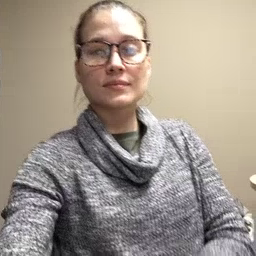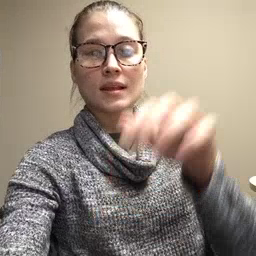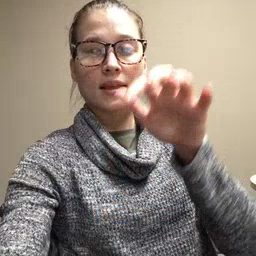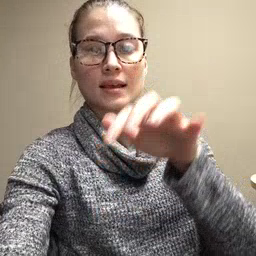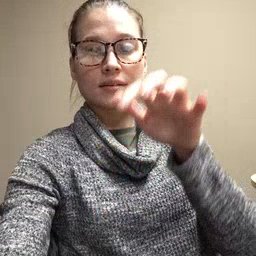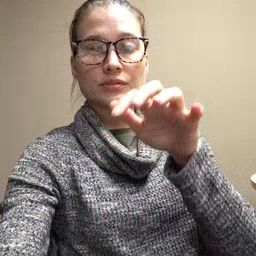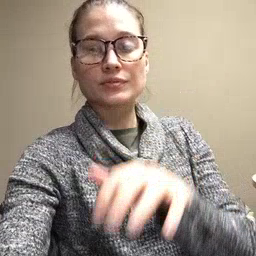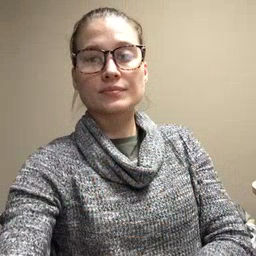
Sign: alligator